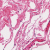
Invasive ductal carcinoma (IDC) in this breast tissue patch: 0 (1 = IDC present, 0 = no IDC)